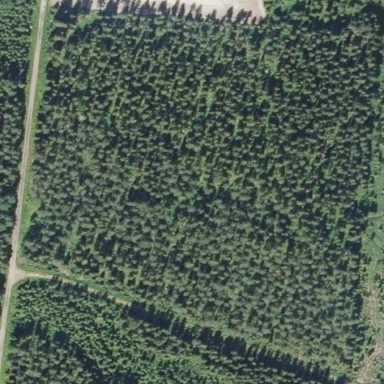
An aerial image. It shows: Forest area.